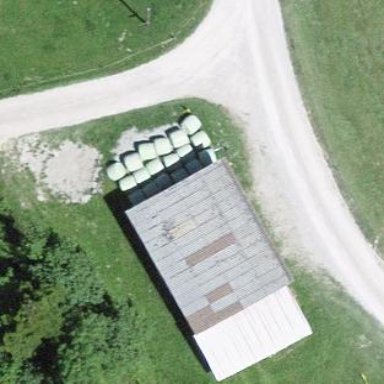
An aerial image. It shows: Barn.